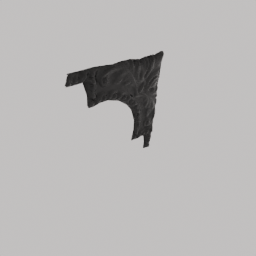
Label: decoration